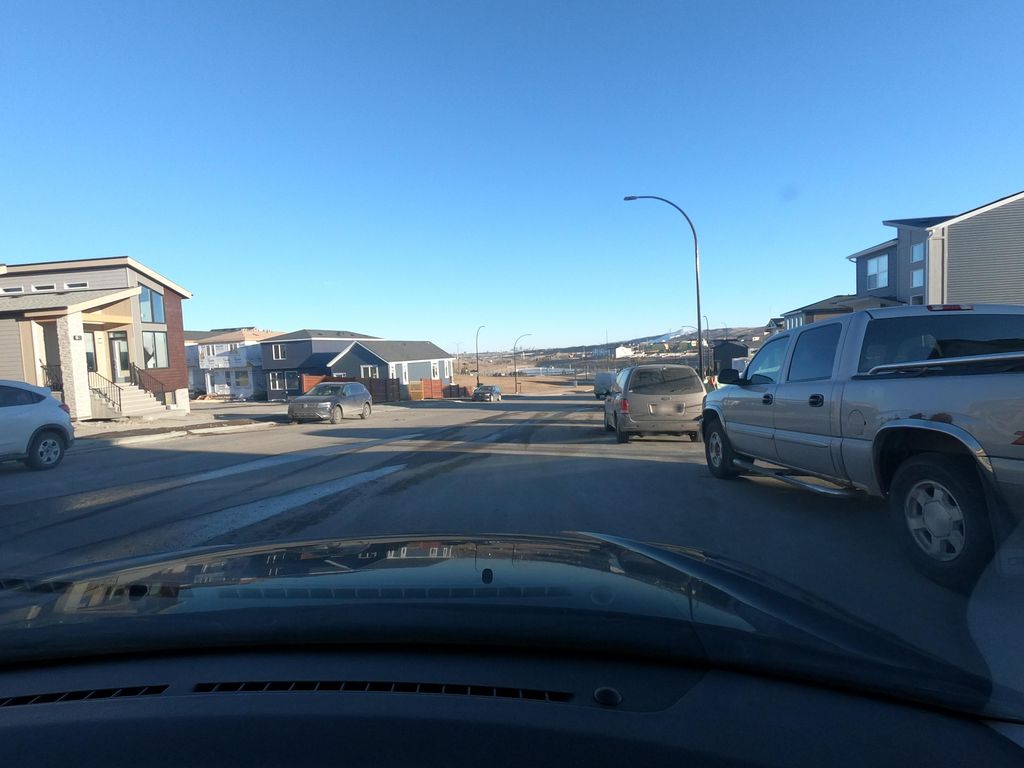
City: calgary